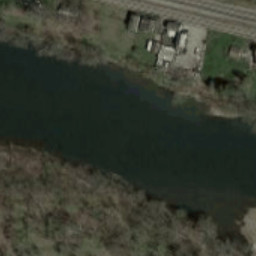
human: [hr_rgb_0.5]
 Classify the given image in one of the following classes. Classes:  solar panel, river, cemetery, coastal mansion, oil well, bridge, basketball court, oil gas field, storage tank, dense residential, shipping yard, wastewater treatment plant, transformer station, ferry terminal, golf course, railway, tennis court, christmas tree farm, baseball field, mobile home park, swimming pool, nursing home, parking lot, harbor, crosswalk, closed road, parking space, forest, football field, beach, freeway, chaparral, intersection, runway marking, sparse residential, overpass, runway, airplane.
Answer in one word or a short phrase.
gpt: river